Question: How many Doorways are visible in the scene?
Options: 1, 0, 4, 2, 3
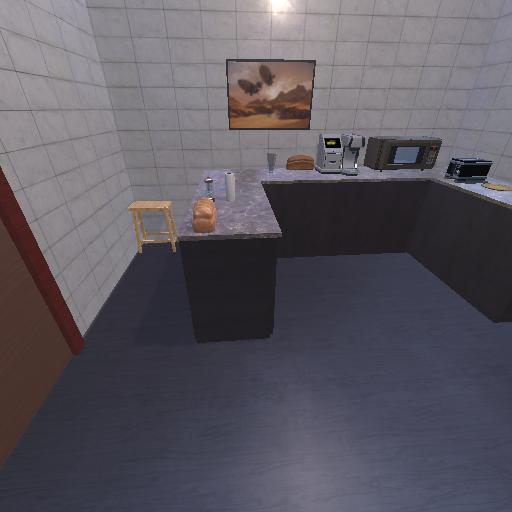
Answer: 1